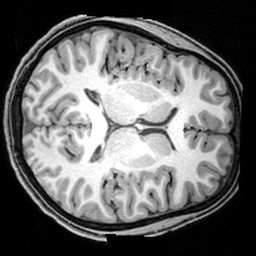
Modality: T1w
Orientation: axial
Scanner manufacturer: siemens
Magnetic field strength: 3 T
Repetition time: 1.9 s
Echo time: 0.00397 s